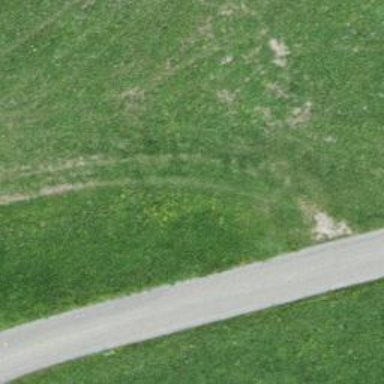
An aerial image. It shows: Track road with grade4 tracktype.